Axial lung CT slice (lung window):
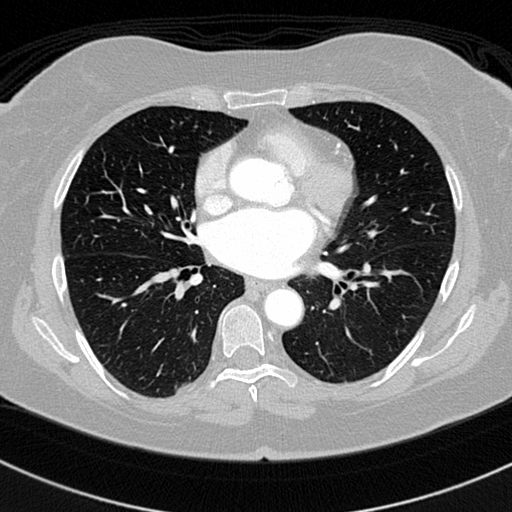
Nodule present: no